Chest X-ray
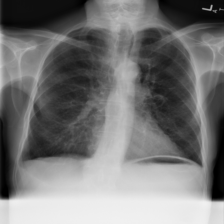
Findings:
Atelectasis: negative
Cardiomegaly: negative
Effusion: negative
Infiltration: negative
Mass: negative
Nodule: negative
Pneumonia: negative
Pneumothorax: negative
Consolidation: negative
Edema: negative
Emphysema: negative
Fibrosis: negative
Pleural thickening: negative
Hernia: negative